Chest X-ray. View position: PA
Patient age: 31
Patient sex: M
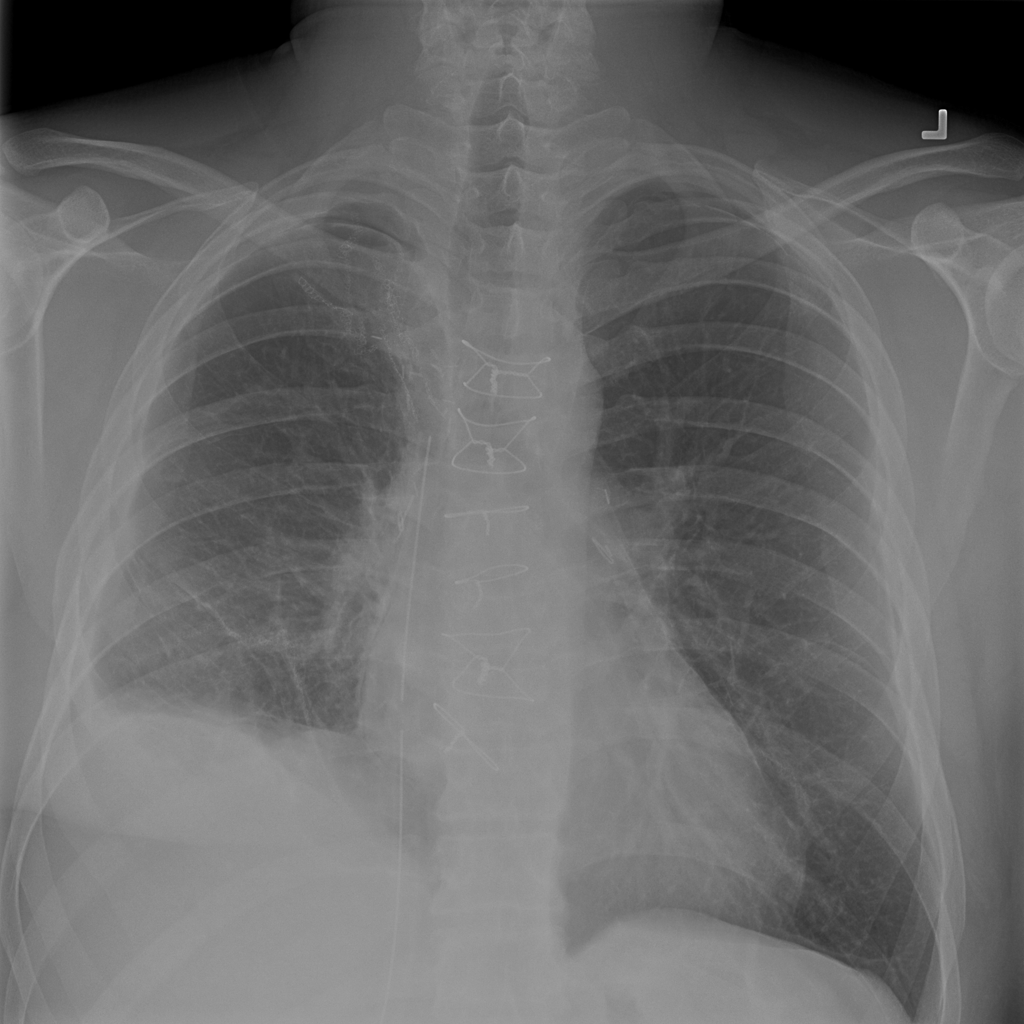
Finding: Pneumothorax